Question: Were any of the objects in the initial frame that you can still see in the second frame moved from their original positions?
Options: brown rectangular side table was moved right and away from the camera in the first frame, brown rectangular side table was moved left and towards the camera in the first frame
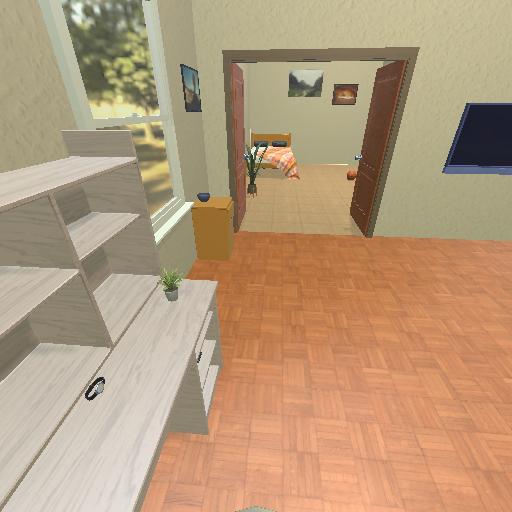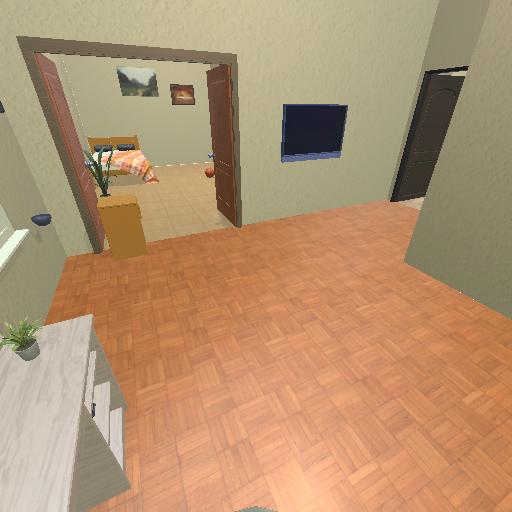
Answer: brown rectangular side table was moved right and away from the camera in the first frame